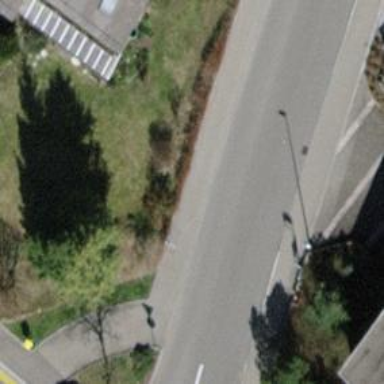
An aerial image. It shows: Bus stop with platform for public transport.